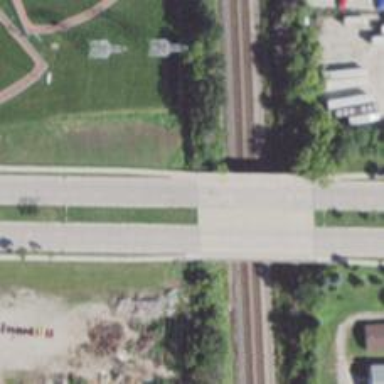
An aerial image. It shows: Tertiary road on dual carriageway bridge.